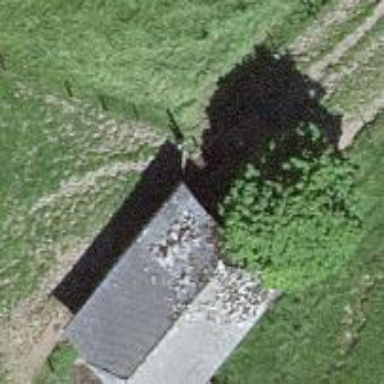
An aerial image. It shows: Farm auxiliary building.